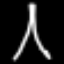
Label: The Eiffel Tower